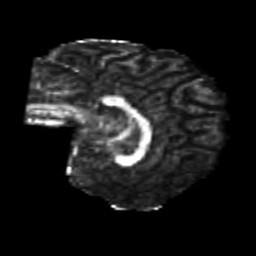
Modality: FA
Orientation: sagittal
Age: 22
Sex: female
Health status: healthy
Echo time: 0.074 s